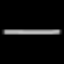
Label: line